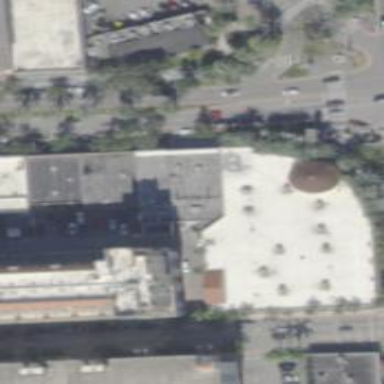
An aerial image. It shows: Department store building.